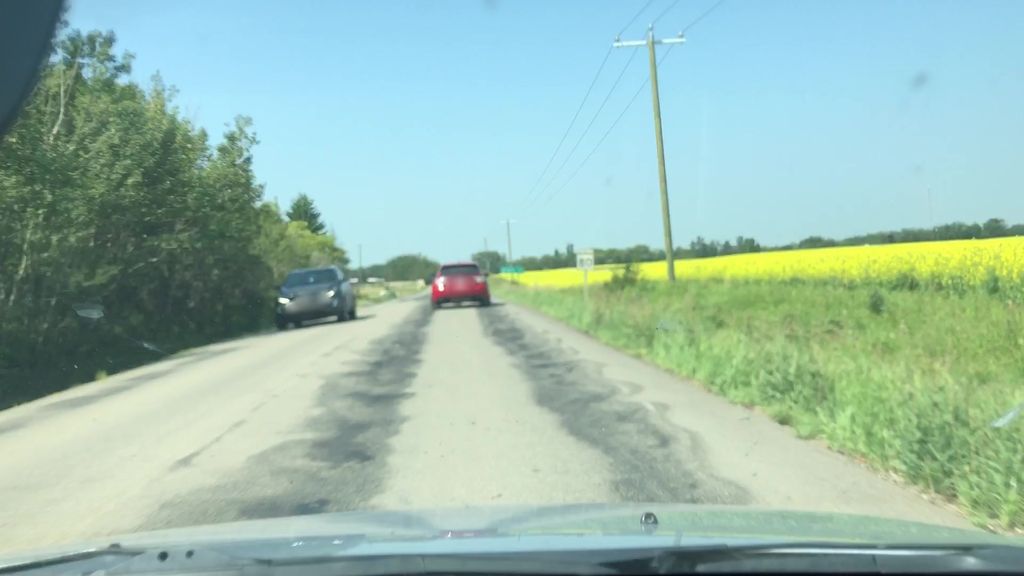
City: edmonton